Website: crate-barrel
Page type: cross-sells
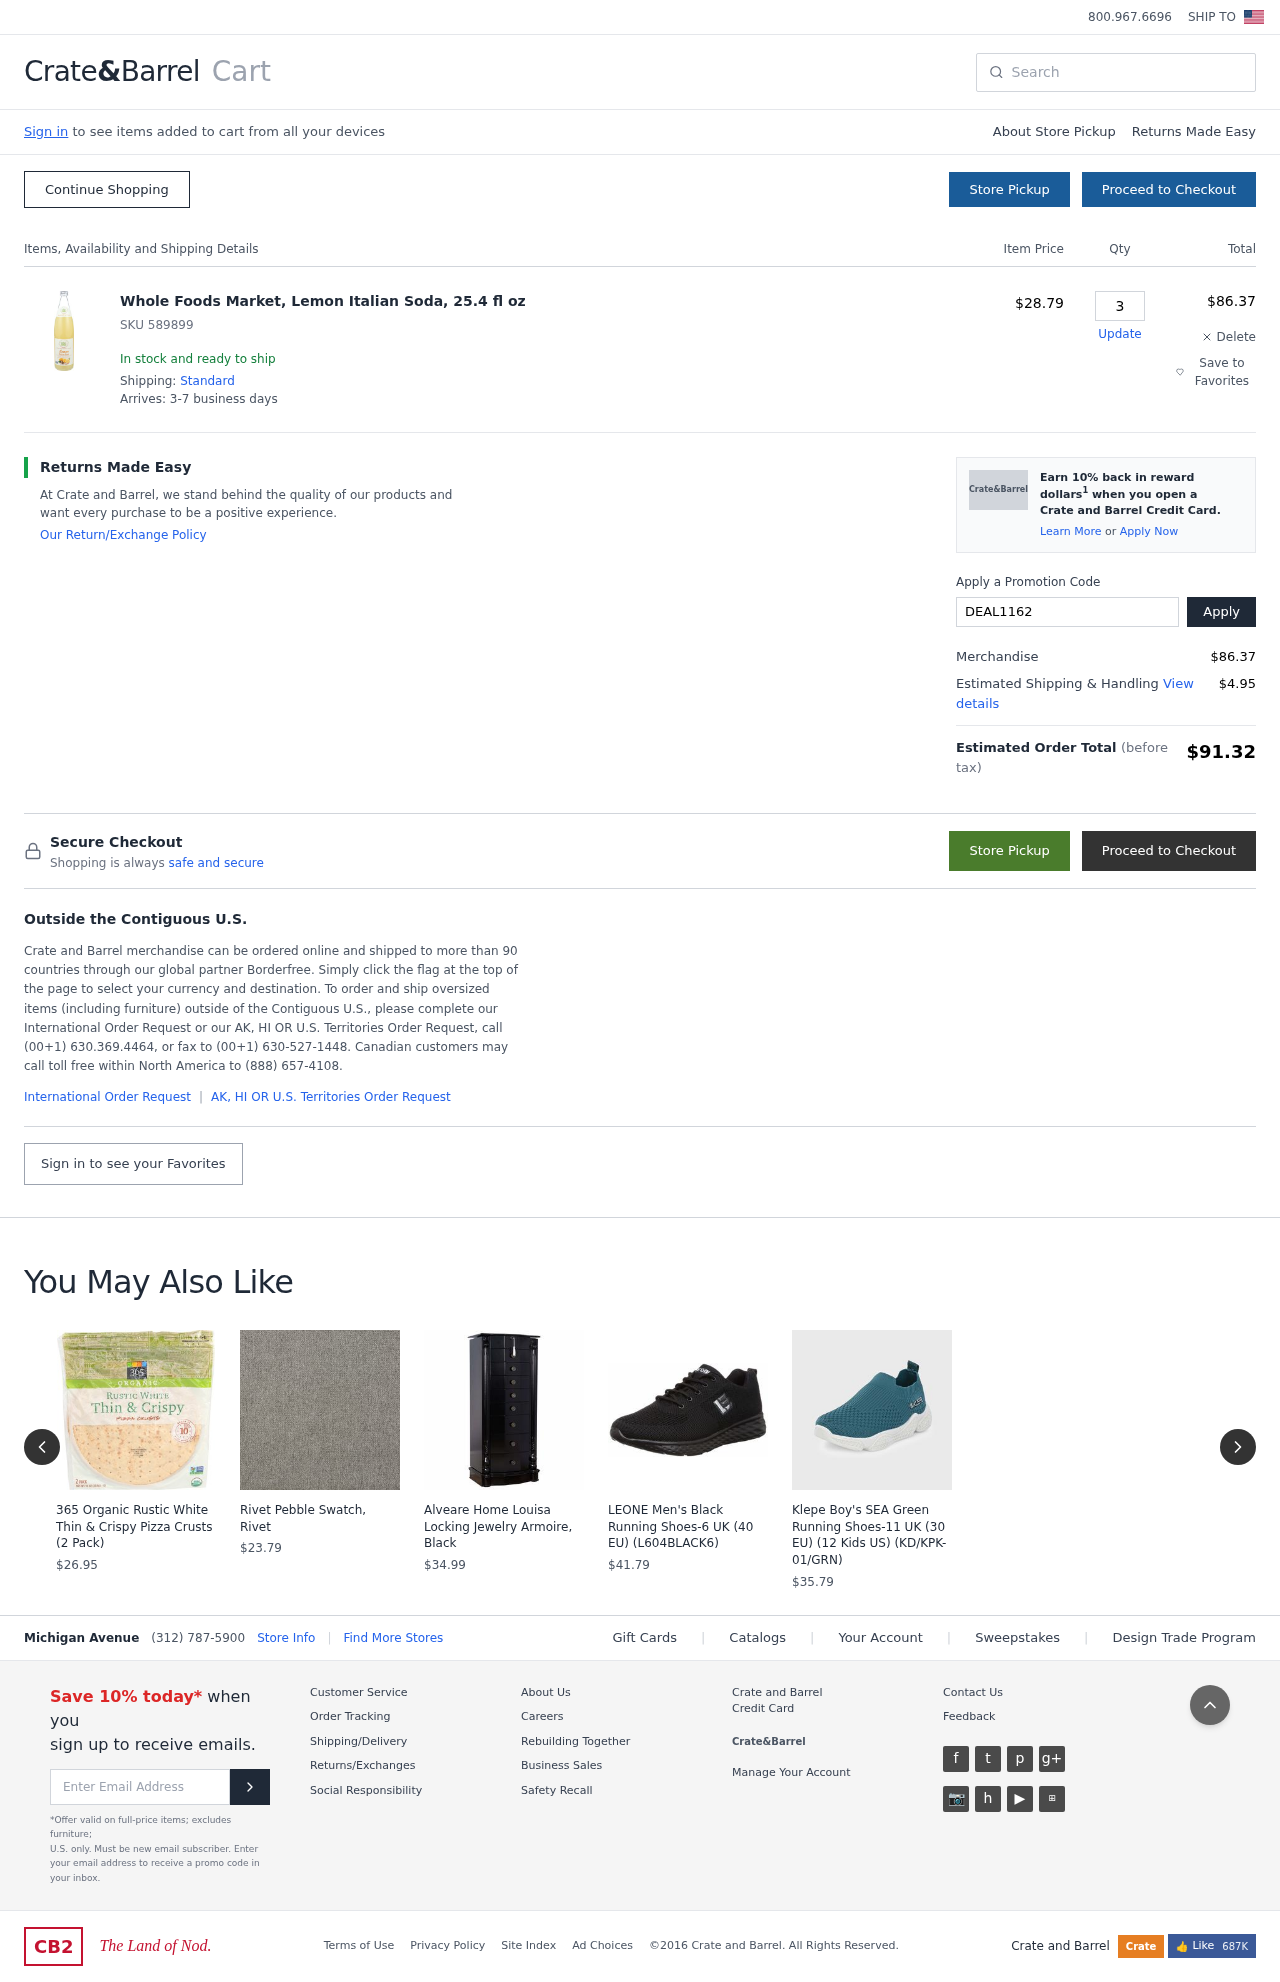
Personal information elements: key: PII_PROMO_CODE
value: DEAL1162
Product elements: key: PRODUCT1_NAME
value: Whole Foods Market, Lemon Italian Soda, 25.4 fl oz
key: PRODUCT1_PRICE
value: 28.79
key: PRODUCT1_QUANTITY
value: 3
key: PRODUCT2_NAME
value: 365 Organic Rustic White Thin & Crispy Pizza Crusts (2 Pack)
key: PRODUCT2_PRICE
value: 26.95
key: PRODUCT3_NAME
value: Rivet Pebble Swatch, Rivet
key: PRODUCT3_PRICE
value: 23.79
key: PRODUCT4_NAME
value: Alveare Home Louisa Locking Jewelry Armoire, Black
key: PRODUCT4_PRICE
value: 34.99
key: PRODUCT5_NAME
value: LEONE Men's Black Running Shoes-6 UK (40 EU) (L604BLACK6)
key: PRODUCT5_PRICE
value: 41.79
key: PRODUCT6_NAME
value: Klepe Boy's SEA Green Running Shoes-11 UK (30 EU) (12 Kids US) (KD/KPK-01/GRN)
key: PRODUCT6_PRICE
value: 35.79
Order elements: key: ORDER_SKU
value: SKU 589899
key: ORDER_ITEM_TOTAL
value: $86.37
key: ORDER_SUBTOTAL
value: $86.37
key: ORDER_SHIPPING_COST
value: $4.95
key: ORDER_TOTAL
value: $91.32
Search elements: key: HEADER_SEARCH
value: Search